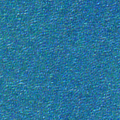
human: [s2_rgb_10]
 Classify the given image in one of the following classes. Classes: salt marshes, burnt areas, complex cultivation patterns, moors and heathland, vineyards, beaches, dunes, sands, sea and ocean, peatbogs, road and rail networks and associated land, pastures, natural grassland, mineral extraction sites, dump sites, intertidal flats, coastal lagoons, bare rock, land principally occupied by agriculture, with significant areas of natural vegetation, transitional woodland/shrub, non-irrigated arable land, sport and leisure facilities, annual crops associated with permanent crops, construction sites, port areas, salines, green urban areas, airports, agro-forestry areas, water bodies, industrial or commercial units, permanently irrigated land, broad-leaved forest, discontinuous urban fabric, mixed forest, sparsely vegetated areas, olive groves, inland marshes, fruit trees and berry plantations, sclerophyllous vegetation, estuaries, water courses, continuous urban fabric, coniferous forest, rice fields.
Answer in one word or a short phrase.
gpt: sea and ocean